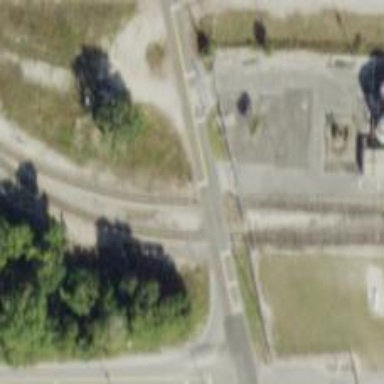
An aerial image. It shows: Railway level crossing.